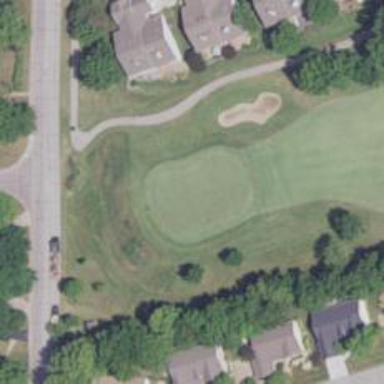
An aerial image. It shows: View of golf hole.